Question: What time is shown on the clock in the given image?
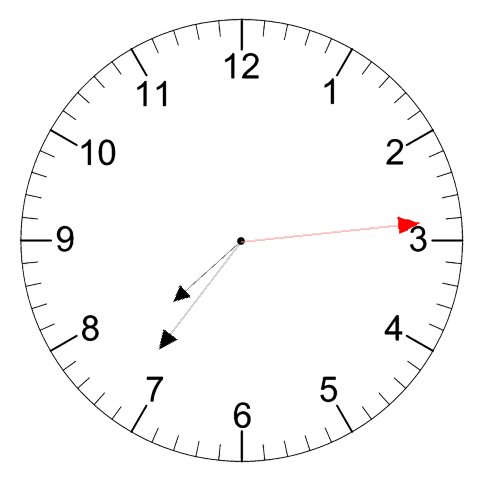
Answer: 07:36:14